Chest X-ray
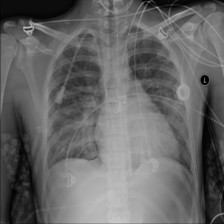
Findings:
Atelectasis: negative
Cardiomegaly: negative
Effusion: negative
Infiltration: negative
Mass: negative
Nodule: negative
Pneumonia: negative
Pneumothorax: negative
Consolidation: negative
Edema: positive
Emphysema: negative
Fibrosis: negative
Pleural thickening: negative
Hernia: negative